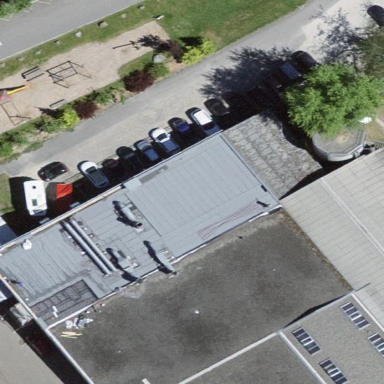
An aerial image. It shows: Building marked by its construction works.